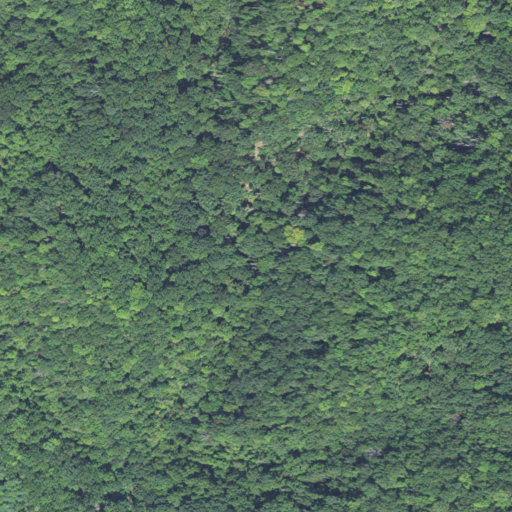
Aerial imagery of valley in North Carolina named Coot Cove containing deciduous forest, mixed forest, and evergreen forest